Aerial crown-view tile of a tropical tree (Barro Colorado Island, Panama), acquired 20241216:
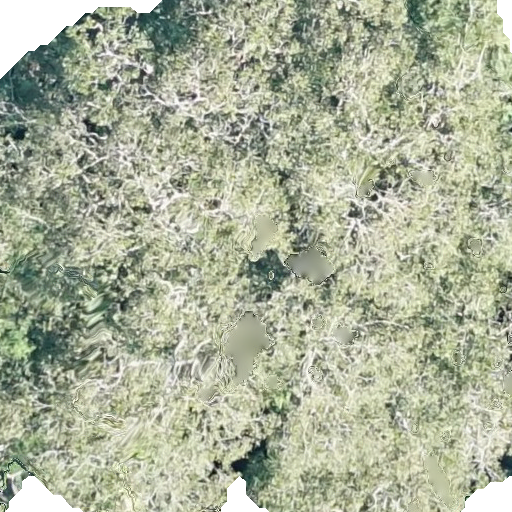
Species: Dipteryx oleifera
GBIF accepted scientific name: Dipteryx oleifera
Crown area: 510.678 m²